Question: i have a listbox and when i select an item from this listbox called as ListofKBrands1, i take this error message:
> The ObjectContext instance has been disposed and can no longer be used for operations that require a connection.
In code-behind,place of this error:
'''
if (co.Company != null)
'''
my code:
'''
private void ListofKBrands1_SelectionChanged(object sender, SelectionChangedEventArgs e)
{
RSPDbContext c = new RSPDbContext();
if (ListofKBrands1.SelectedItem != null)
{
ListBoxItem item = ListofKBrands1.SelectedItem as ListBoxItem;
KBrand co = item.Tag as KBrand;
if (ListofKBrands1.SelectedItem != null)
txtNewKBrand.Text = co.Name;
else
txtNewKBrand.Text = "";
int count = 0;
if (co.Company != null)
{
foreach (string a in cbCompany.Items)
{
if (a == co.Company.Name)
cbCompany.SelectedIndex = count;
count++;
}
}
else
cbCompany.SelectedIndex = 0;
}
}
'''
before error:

my KBrand.cs:
'''
public class KBrand {
[Key]
public int Id { get; set; }
public String Name { get; set; }
public virtual Company Company { get; set; }
public override string ToString() {
return Name;
}
}
'''
company.cs:
'''
public class Company
{
[Key]
public int Id { get; set; }
public String Name { get; set; }
public override string ToString() {
return Name;
}
}
'''
if company of selected KBrand is null, this error does not appear. but if company of selected KBrand is not null, i take this error.how can i fix this error ? thanks in advance.
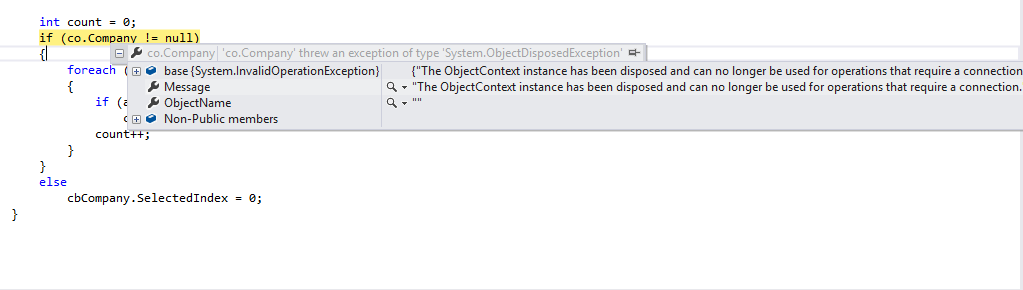
Answer: 'Company' should be lazy-loaded in your case. But your entity now in detached state (context which loaded 'KBrand' entity now disposed. So, when you are trying to access 'Company' property, Entity Framework tries to use disposed context to make query to server. That gives you exception.
You need to attach your 'KBrand' entity to current context in order to enable <URL>
'''
RSPDbContext c = new RSPDbContext();
KBrand co = item.Tag as KBrand;
c.KBrands.Attach(co);
// use co.Company
'''
OR you need to use <URL>, to have 'Company' already loaded. Something like this when you getting items:
'''
RSPDbContext db = new RSPDbContext();
var brands = db.KBrands.Include(b => b.Company).ToList();
// assign brands to listbox
'''